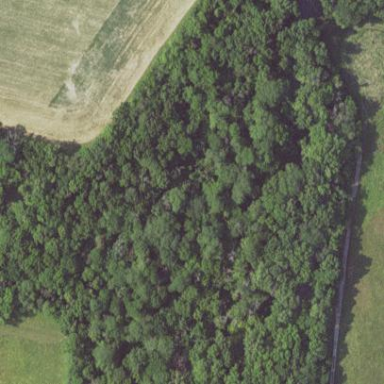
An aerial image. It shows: Serene woodland landscape.